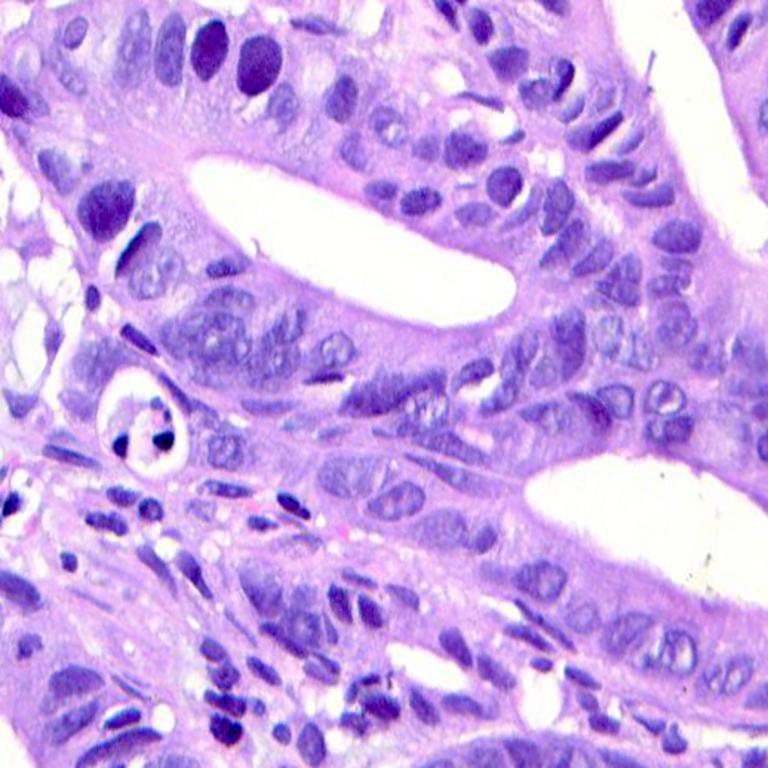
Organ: colon
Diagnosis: adenocarcinomas